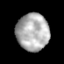
Tissue: prostate
Cell type: T cells
Senescence score: 0.3434
Nuclear area (px): 1181
Mean DAPI intensity: 175.837